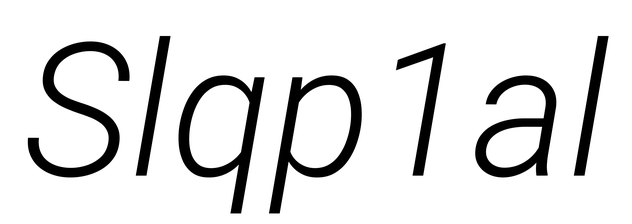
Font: Roboto-Italic_Light_Italic